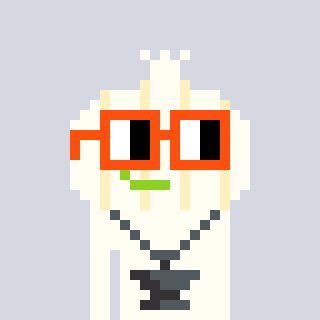
a pixel art character with square orange glasses, a garlic-shaped head and a grayscale-colored body on a cool background